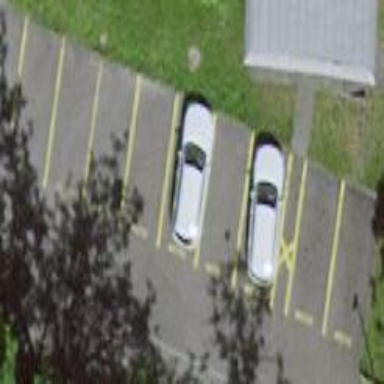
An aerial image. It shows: Street side parking area.